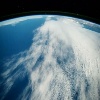
Label: cloud